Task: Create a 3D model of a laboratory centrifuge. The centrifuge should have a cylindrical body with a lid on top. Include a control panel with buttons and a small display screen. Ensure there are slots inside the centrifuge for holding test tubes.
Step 92:
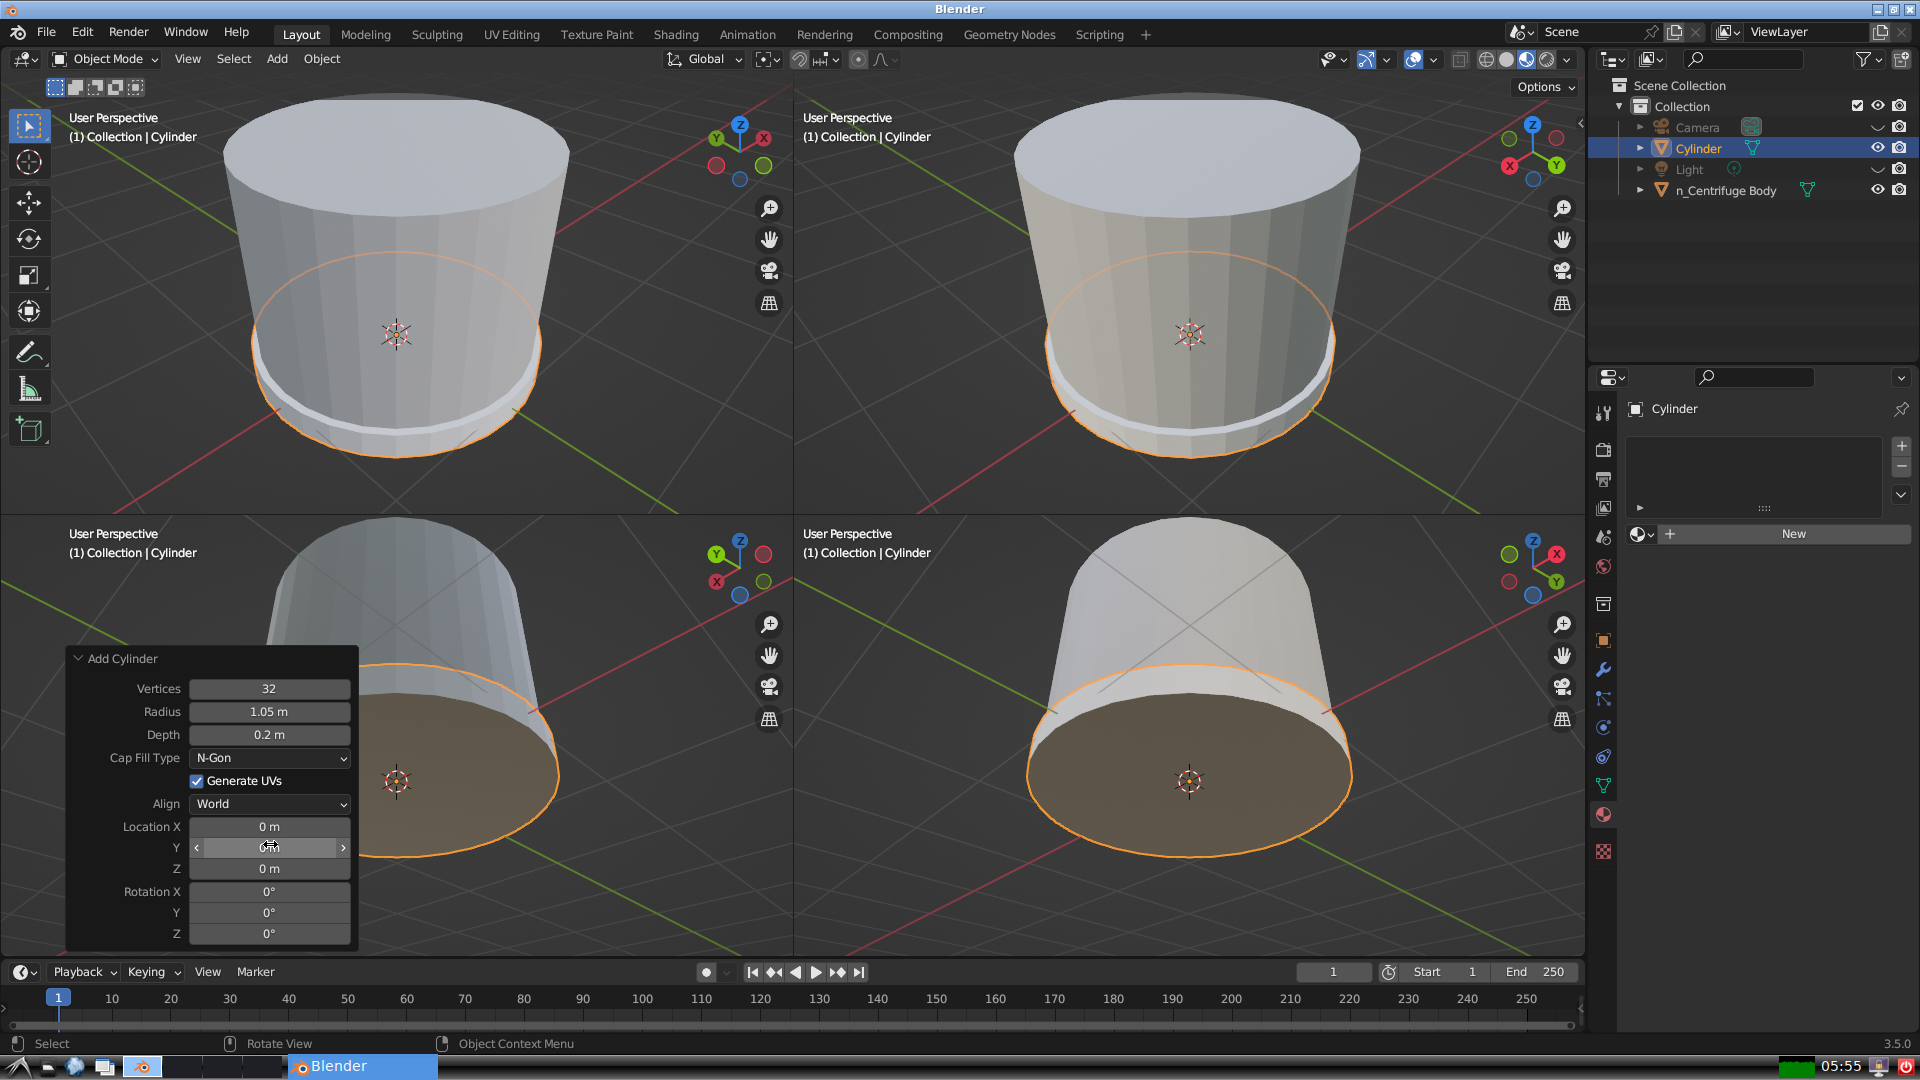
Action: click: no